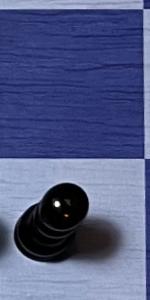
Label: Pawn_Black